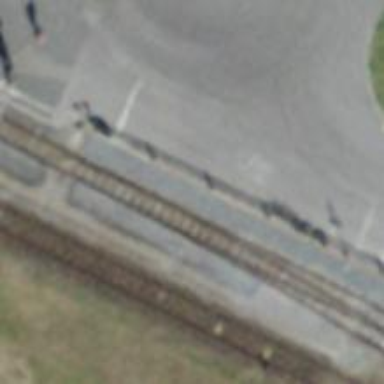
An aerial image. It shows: Railway switch.